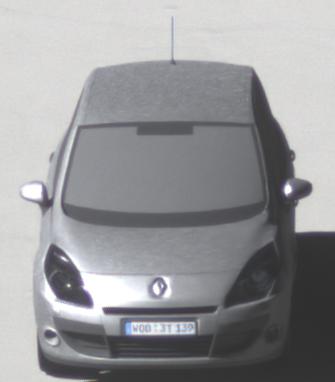
Make: Renault
Model: Scénic 1.6 16V 110
Detailed model: Scénic (III)
Model produced from: 2009/06
Model produced until: 2010/08
Doors: 5
Color: white
Road condition: dry road
Daytime: midday
Contrast: high contrast